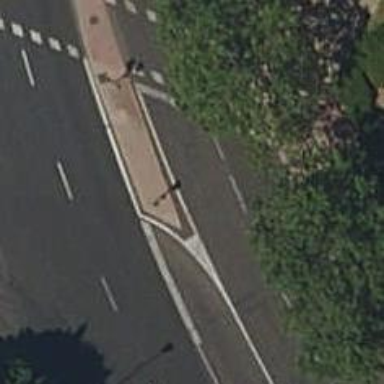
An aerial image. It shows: Road with traffic signals.